Question: I want to create a colored border around a TextBox on a Windows Form, something like what can be done in Android (with the "ID" and "PackSize" EditText widgets):

Is this possible (without writing a gazillion LOC and sacrificing a chicken)?
There is a BorderStyle property, but that does not change the color of the border. The ForeColor and BackColor properties also do nothing helpful.
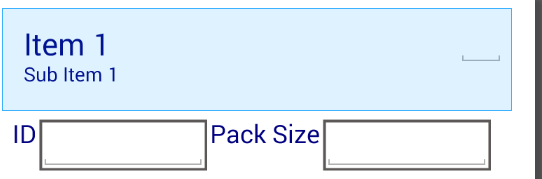
Answer: You could either:
1. Put the textbox in a slightly larger Panel with a dark BackColor or
2. Handle the Paint event and draw the border yourself.